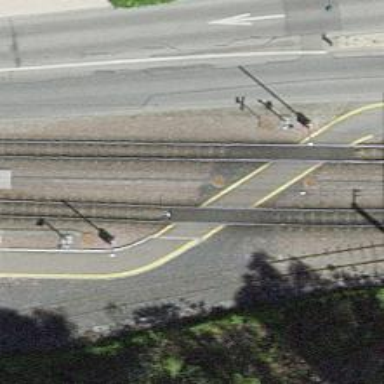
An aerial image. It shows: Level crossing along the railway.